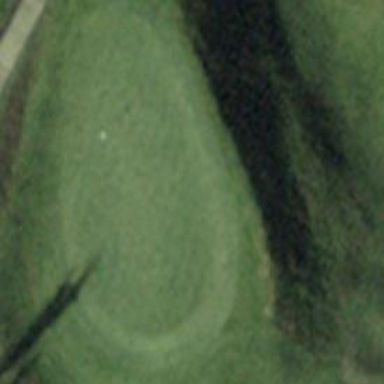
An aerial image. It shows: Golf hole.